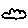
Label: cloud